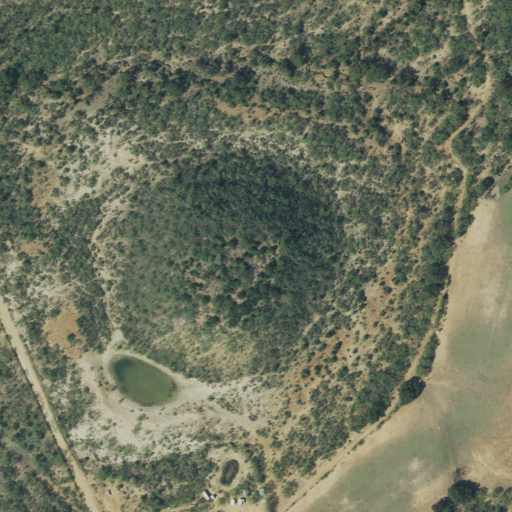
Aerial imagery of mountain in Texas named Corn Knob containing shrub, grassland, evergreen forest, and open development